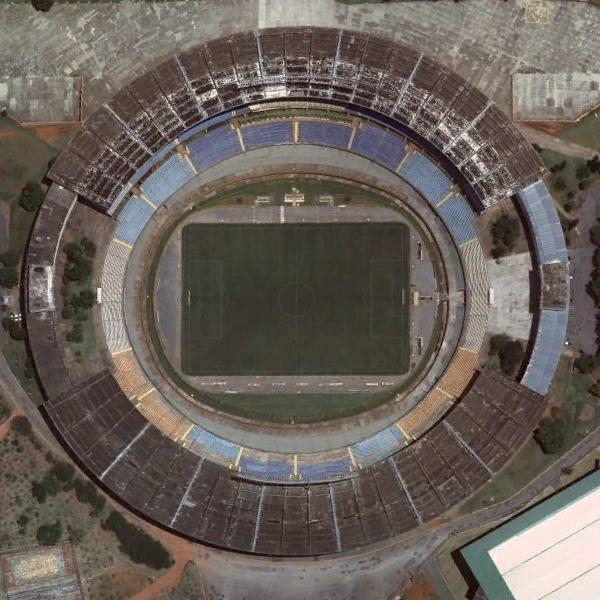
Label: Stadium